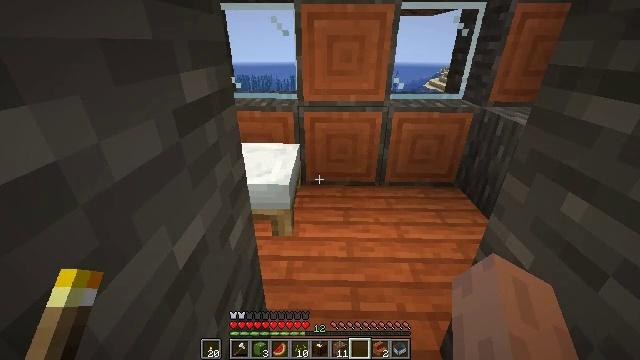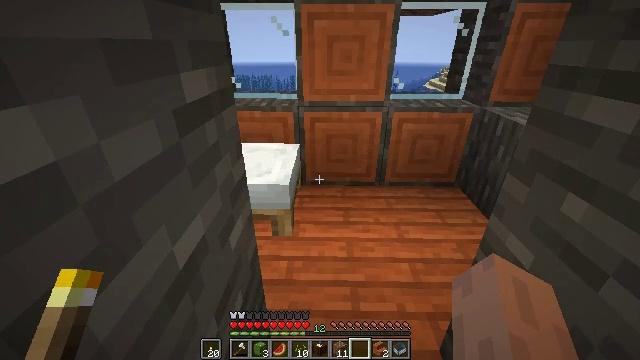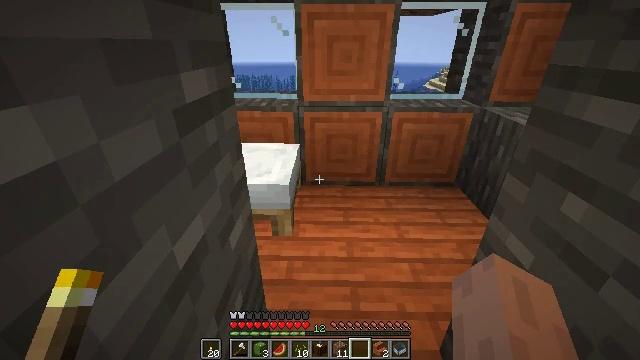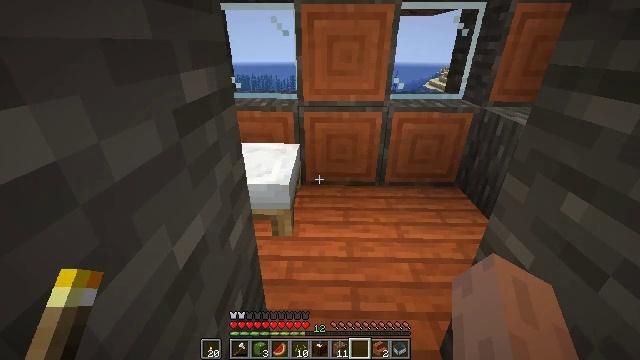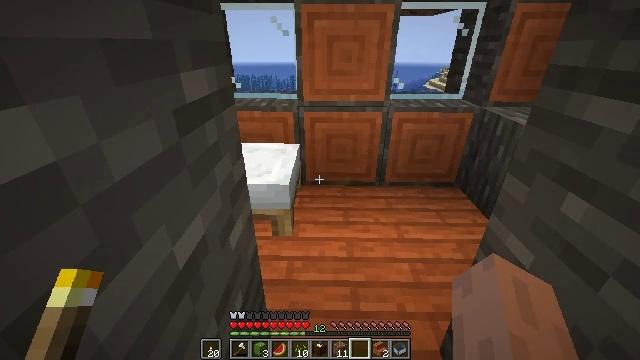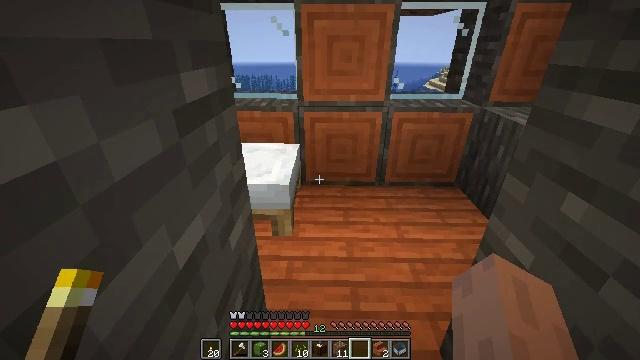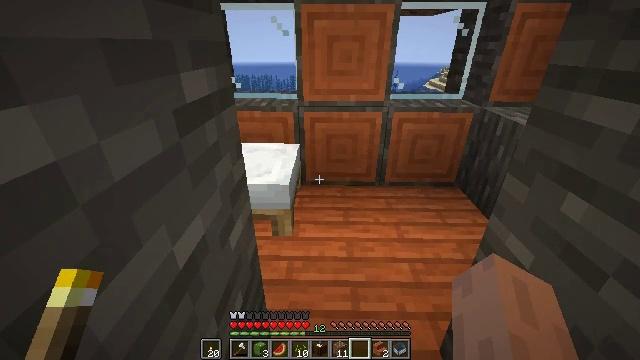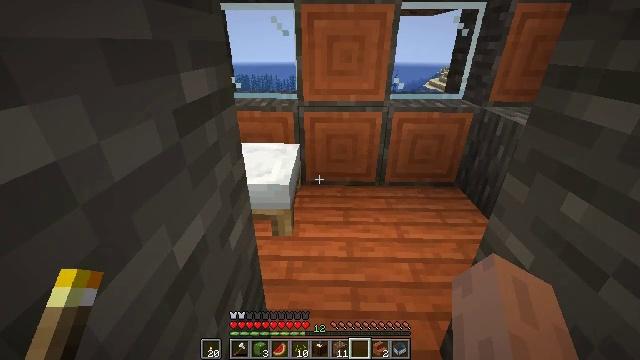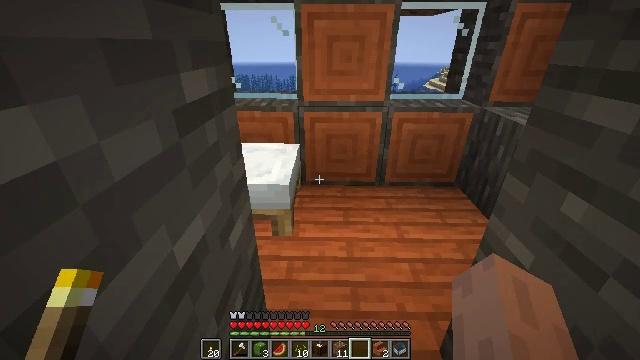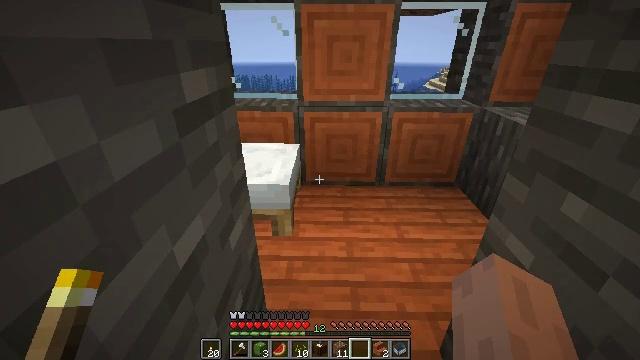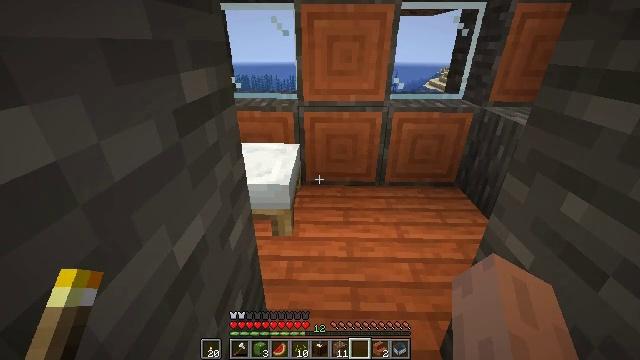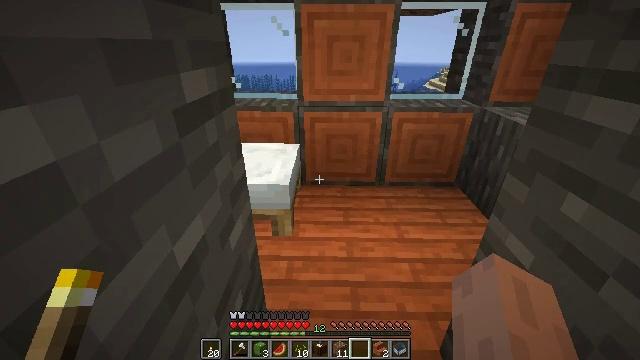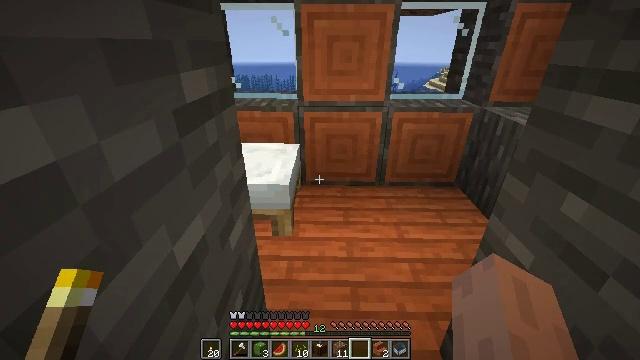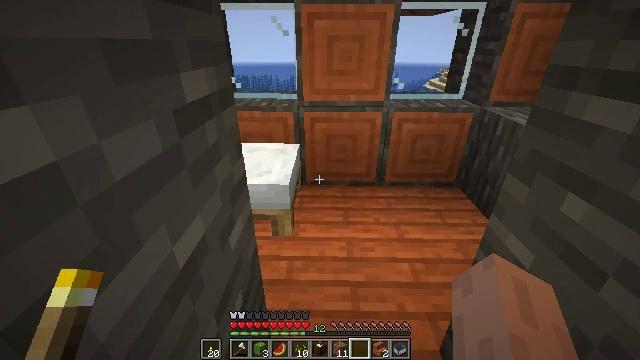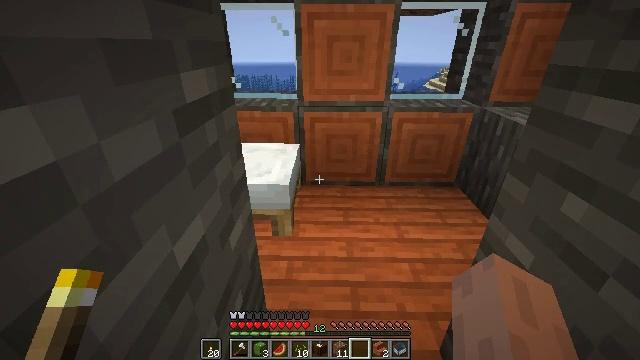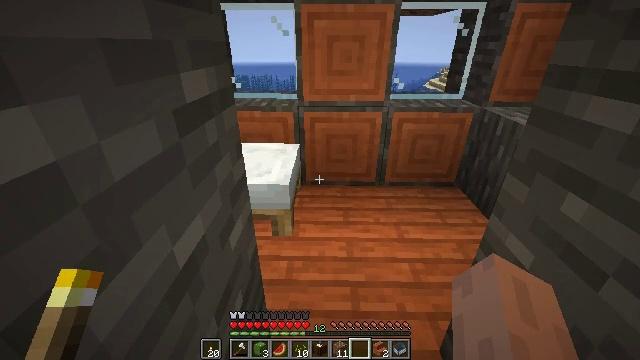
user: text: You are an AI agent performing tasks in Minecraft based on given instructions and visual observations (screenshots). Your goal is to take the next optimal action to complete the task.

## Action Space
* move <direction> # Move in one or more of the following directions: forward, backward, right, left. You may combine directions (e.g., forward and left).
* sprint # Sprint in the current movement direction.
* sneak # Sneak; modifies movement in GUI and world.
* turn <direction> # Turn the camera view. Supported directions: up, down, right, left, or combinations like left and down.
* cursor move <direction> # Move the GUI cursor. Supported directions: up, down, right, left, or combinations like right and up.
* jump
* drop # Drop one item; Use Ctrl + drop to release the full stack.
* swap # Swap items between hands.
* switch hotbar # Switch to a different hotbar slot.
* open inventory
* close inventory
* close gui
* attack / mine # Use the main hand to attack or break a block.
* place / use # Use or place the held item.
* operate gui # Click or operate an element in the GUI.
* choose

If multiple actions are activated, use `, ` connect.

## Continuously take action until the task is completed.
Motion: motion action
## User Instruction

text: Break the acacia stairs in your build.
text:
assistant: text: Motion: no_op
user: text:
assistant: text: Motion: no_op
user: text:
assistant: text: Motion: no_op
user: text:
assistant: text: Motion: no_op
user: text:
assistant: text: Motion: no_op
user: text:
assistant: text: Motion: no_op
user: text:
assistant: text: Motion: no_op
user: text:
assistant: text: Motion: no_op
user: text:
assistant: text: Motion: no_op
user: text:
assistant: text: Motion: no_op
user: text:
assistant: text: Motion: no_op
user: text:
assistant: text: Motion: no_op
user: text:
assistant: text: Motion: no_op
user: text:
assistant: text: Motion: no_op
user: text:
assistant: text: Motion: no_op
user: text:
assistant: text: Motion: no_op
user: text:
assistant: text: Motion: no_op
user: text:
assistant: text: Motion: no_op
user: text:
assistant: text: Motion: no_op
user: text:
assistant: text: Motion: no_op
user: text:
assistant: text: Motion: no_op
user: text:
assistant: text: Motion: no_op
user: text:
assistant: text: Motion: no_op
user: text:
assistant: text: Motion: no_op
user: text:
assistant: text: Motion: no_op
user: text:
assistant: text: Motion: no_op
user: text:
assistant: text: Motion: no_op
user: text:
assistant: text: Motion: no_op
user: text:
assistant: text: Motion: no_op
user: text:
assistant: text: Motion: no_op